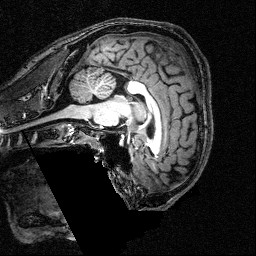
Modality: T1w
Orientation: sagittal
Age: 32
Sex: male
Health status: healthy
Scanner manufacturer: siemens
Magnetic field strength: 3 T
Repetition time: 2.5 s
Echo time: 0.00393 s